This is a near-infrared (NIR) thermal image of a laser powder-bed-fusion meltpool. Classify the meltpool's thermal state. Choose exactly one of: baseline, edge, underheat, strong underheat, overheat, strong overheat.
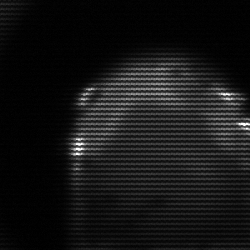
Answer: edge